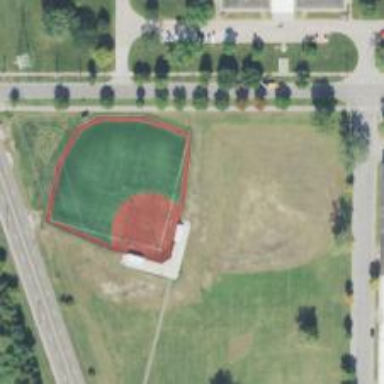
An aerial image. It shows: Softball pitch for leisure and sport activities.